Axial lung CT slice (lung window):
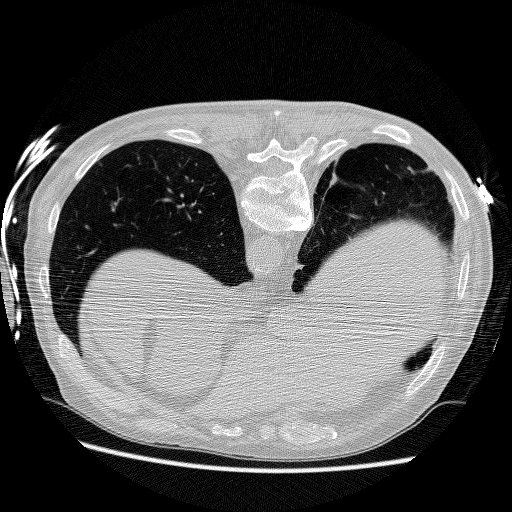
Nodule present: no